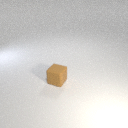
small brown rubber cube